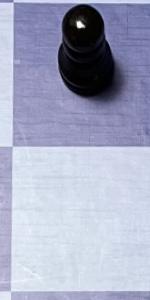
Label: Empty